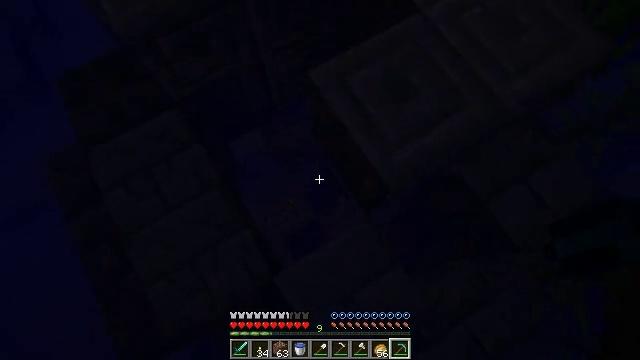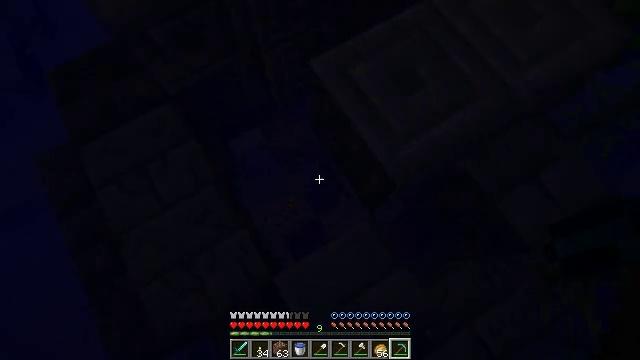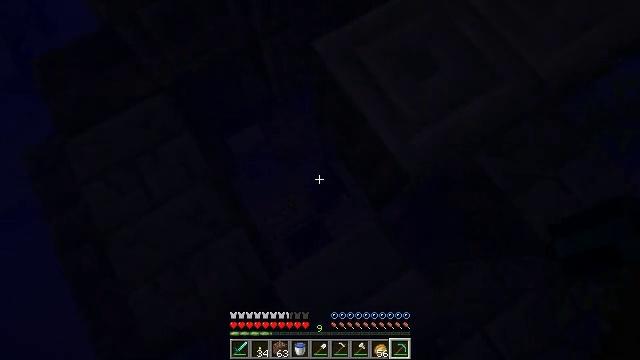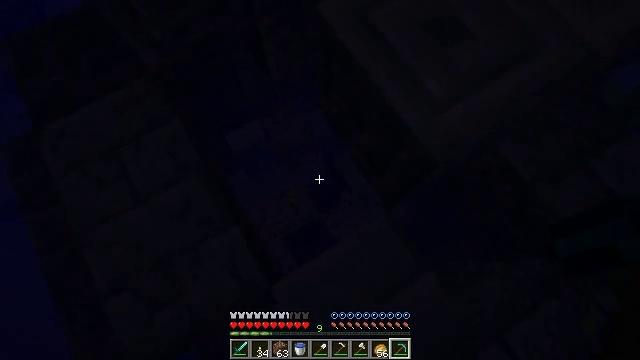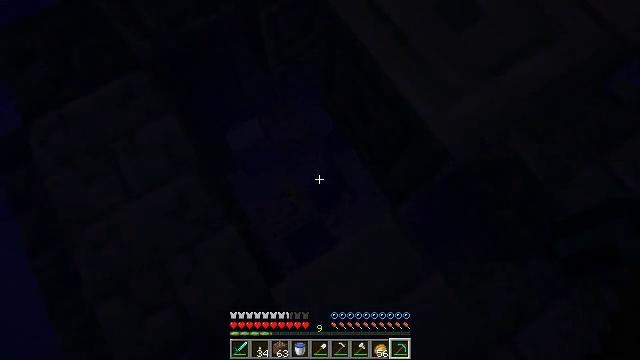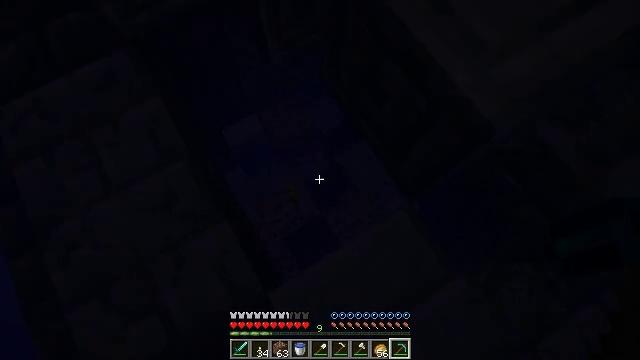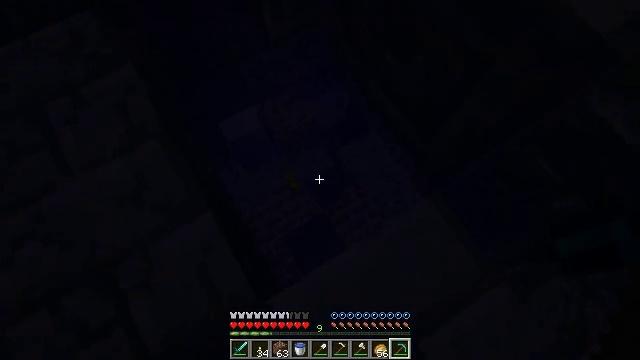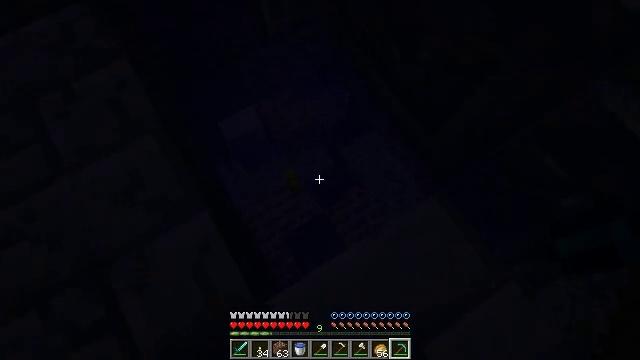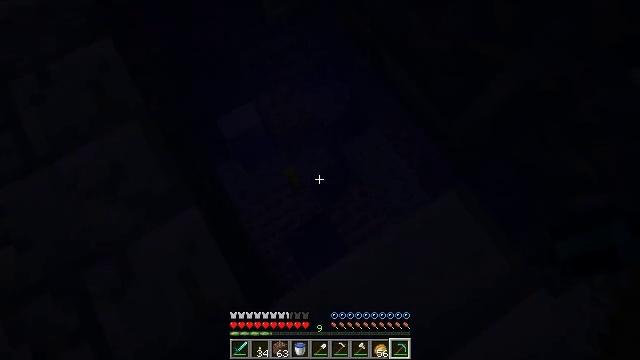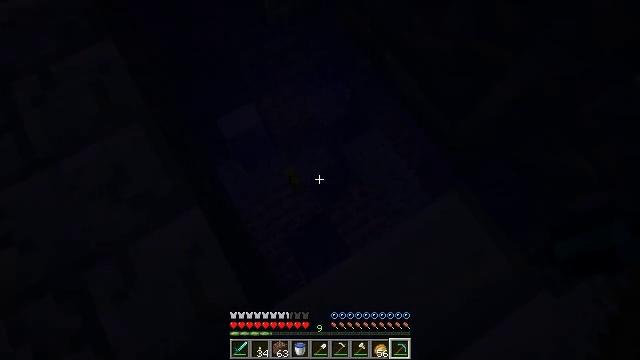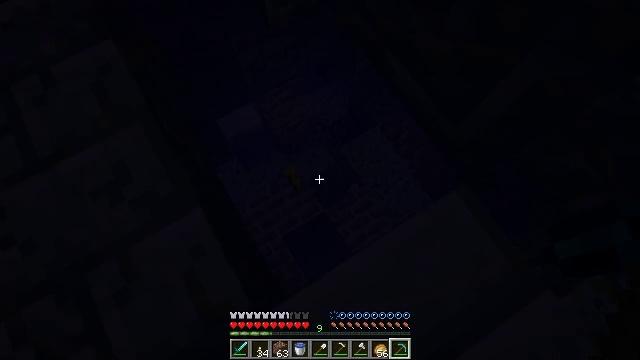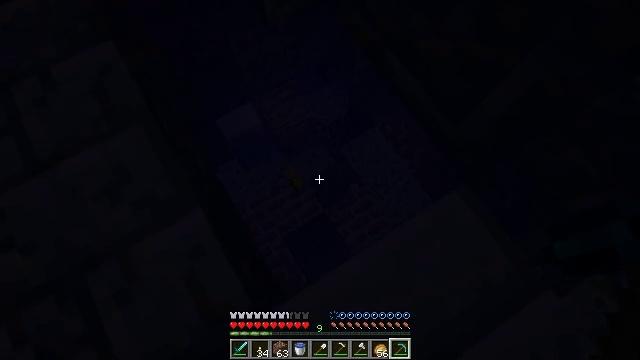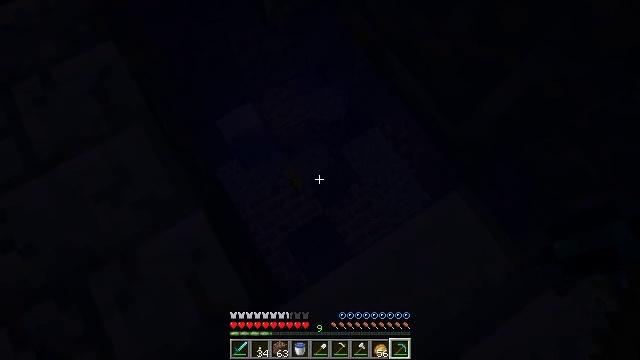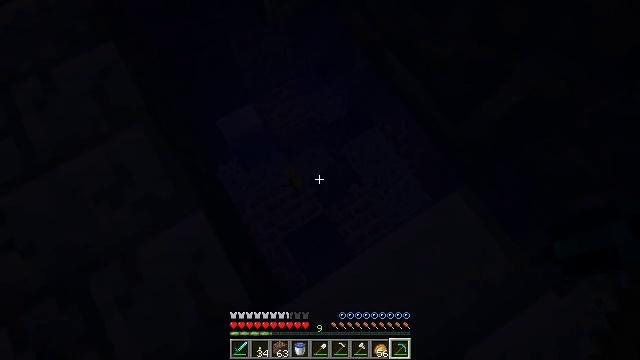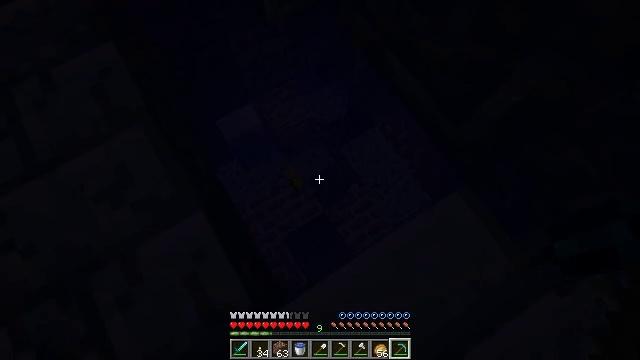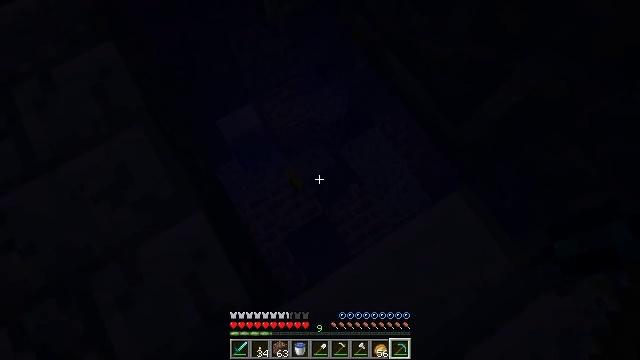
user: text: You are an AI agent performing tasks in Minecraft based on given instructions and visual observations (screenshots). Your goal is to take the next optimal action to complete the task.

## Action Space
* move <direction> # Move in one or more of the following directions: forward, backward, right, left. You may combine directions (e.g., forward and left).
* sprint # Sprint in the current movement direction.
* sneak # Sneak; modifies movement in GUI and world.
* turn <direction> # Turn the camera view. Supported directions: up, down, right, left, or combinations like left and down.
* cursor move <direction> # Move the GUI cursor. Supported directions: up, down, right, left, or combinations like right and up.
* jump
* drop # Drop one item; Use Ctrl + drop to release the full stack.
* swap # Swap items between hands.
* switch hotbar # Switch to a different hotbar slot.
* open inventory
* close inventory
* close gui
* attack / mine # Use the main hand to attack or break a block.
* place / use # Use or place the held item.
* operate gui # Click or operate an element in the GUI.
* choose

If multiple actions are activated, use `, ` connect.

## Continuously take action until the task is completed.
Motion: motion action
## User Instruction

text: Break the chiseled stone bricks for materials.
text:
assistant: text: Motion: move forward and move left, sneak
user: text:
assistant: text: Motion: move forward and move left, sneak
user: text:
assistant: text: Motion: move left, sneak
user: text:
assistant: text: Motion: move left, sneak
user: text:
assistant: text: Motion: sneak
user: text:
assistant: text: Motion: sneak
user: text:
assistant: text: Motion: sneak
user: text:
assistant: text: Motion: sneak
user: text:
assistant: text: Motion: sneak
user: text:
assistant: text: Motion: sneak
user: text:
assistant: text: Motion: sneak
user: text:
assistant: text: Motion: sneak
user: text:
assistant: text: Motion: sneak
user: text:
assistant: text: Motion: sneak
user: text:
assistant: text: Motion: move right, sneak
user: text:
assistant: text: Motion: move right, sneak
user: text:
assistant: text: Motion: move right, sneak
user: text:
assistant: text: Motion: move right, sneak
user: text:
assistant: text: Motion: move right, sneak
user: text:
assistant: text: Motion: move right, sneak
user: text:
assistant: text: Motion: move right, sneak
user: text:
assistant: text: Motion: move right, sneak
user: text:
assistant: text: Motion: move right, sneak
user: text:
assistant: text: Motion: move right, sneak
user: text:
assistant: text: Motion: move right, sneak
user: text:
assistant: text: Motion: move right, sneak
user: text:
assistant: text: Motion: move right, sneak
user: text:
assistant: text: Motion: move right, sneak
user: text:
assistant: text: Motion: move right, sneak
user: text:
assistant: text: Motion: move right, sneak